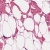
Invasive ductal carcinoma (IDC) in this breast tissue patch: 0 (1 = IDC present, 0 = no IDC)